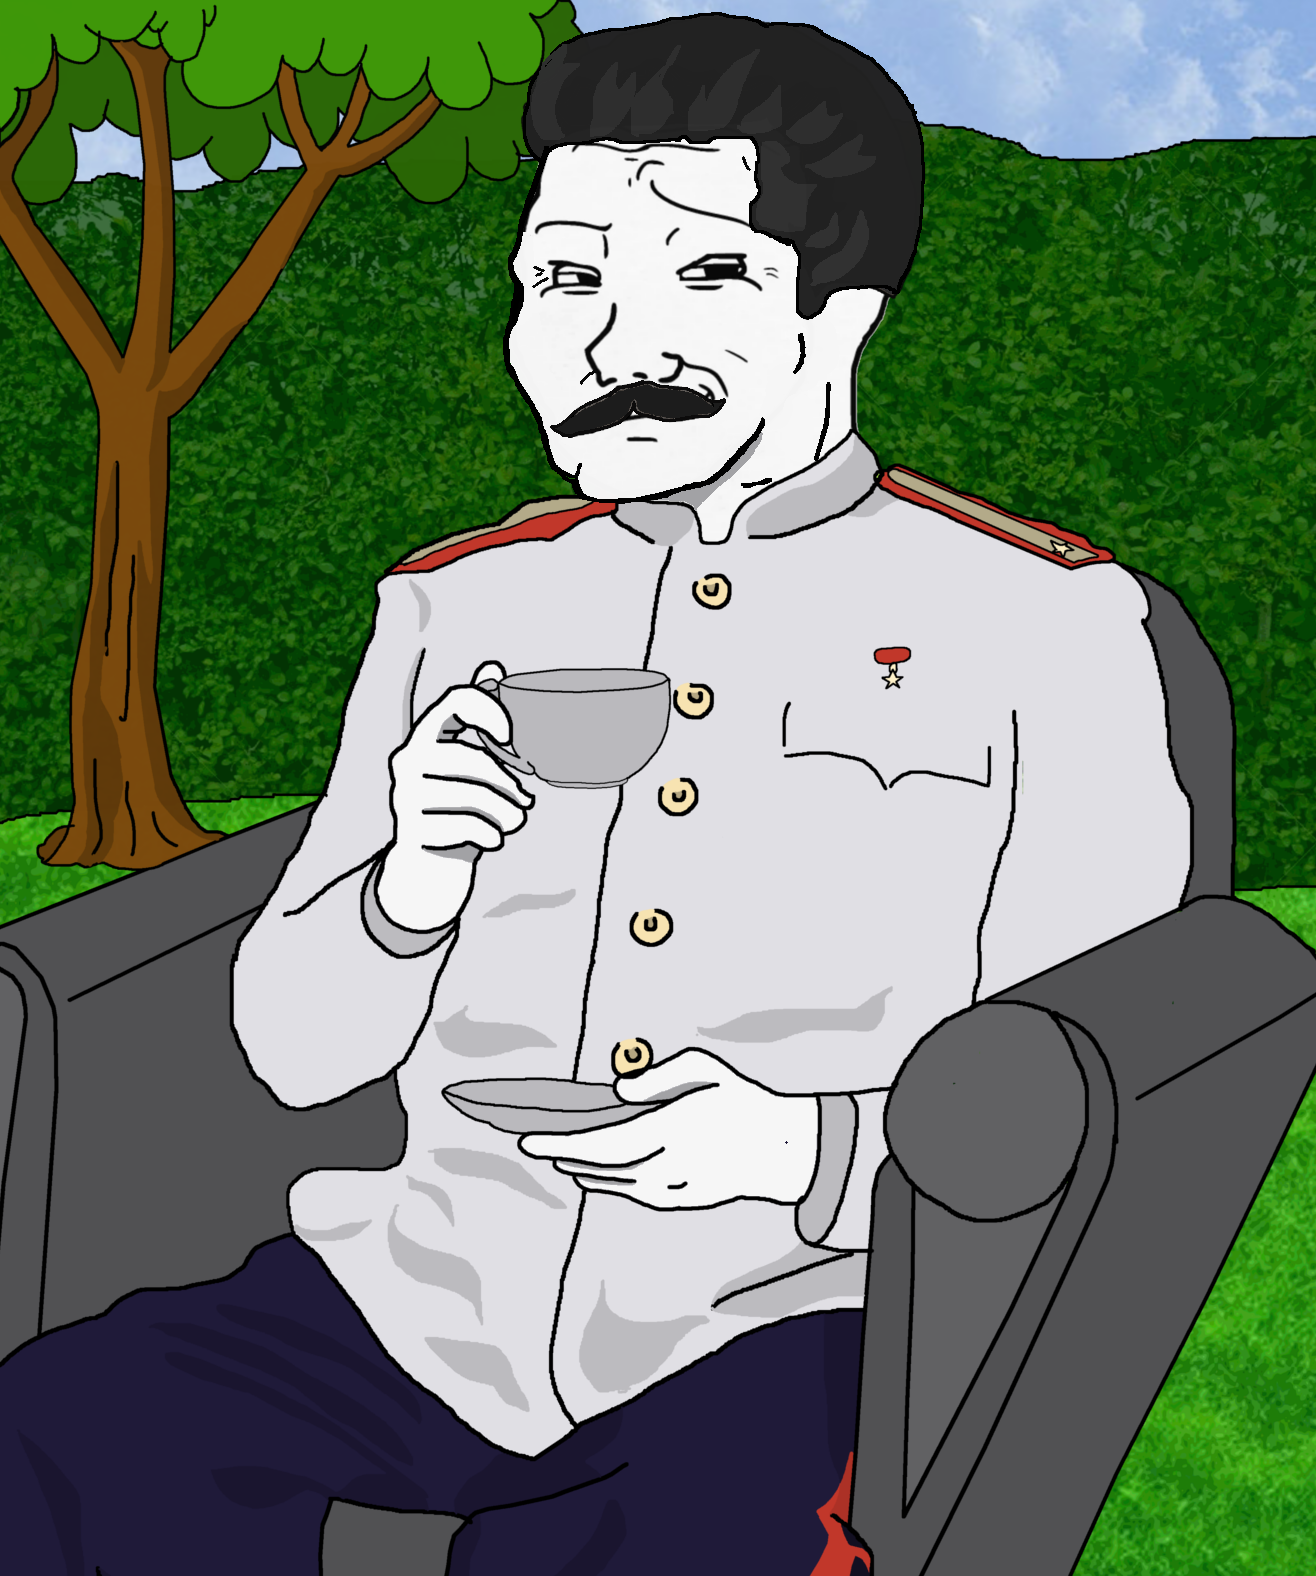
Label: 5_Wojak_with_Background